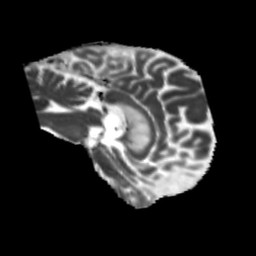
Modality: MD
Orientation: sagittal
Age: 60
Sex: male
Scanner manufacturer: siemens
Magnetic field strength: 3 T
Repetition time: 5.25 s
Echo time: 0.08 s